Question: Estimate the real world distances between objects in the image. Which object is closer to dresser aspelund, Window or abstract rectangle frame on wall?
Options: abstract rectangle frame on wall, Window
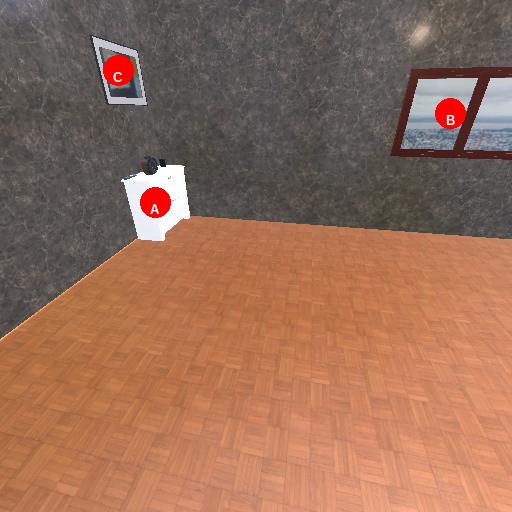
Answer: abstract rectangle frame on wall